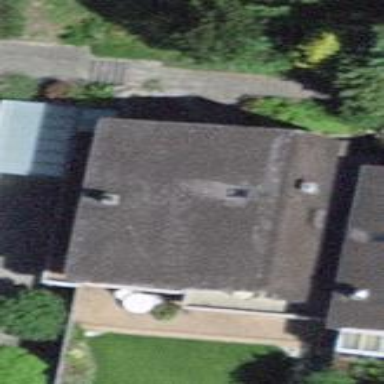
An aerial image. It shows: Residential building.